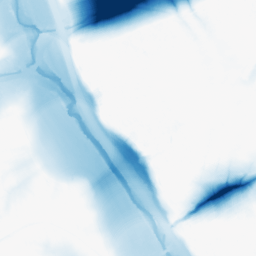
Category: morphological
Decomposition family: morphological
Decomposition parameters: operation: closing
size: 50
Upsampling method: sinc_blackman
Upsampling parameters: scale: 4
kernel_size: 16
Upsampling scale: 4